Interaction volume radius: 10 \u00c5
Interaction volume height: 30 \u00c5
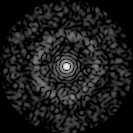
Disorder parameter: 0.8432